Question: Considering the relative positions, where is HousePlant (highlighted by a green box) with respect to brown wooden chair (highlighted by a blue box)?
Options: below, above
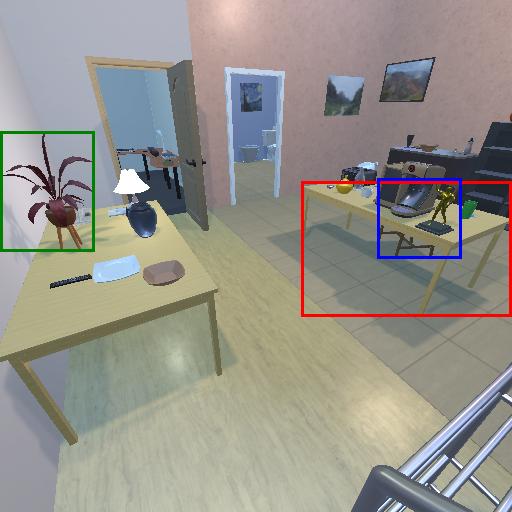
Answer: below